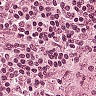
Metastatic tissue present: no